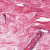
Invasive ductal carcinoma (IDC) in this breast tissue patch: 0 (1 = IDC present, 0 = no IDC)